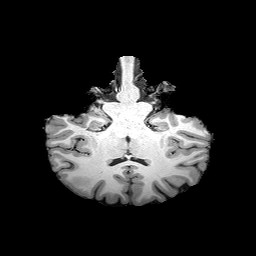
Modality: T1w
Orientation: sagittal
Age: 22
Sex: female
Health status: healthy